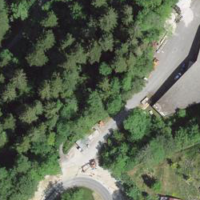
EUNIS habitat code: 44
Species observed at this site:
Adoxa moschatellina